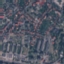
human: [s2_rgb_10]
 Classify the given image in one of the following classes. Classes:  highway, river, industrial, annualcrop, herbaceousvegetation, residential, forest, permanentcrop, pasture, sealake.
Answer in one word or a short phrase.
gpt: Residential